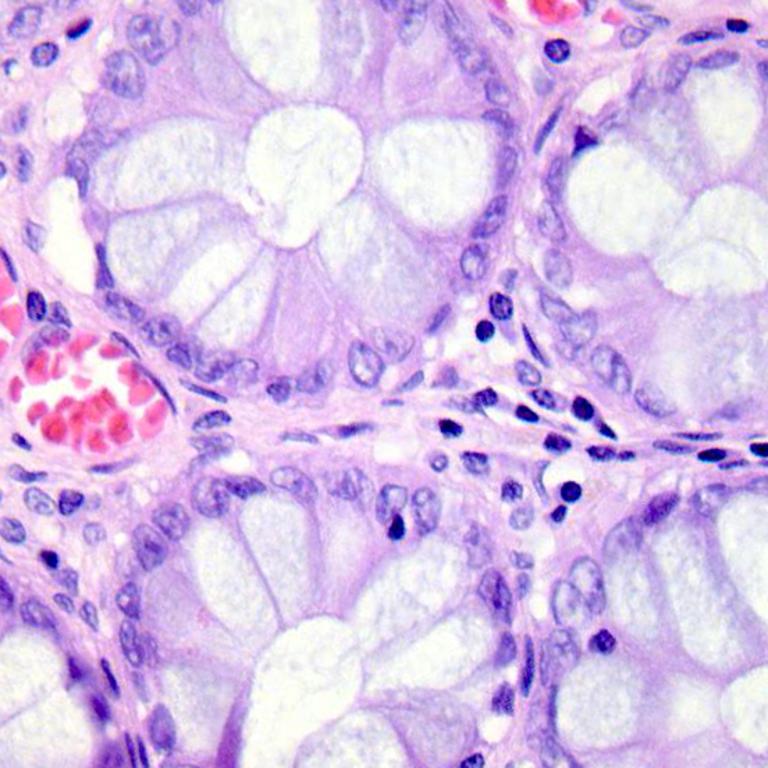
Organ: colon
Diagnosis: benign